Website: slack
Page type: payment
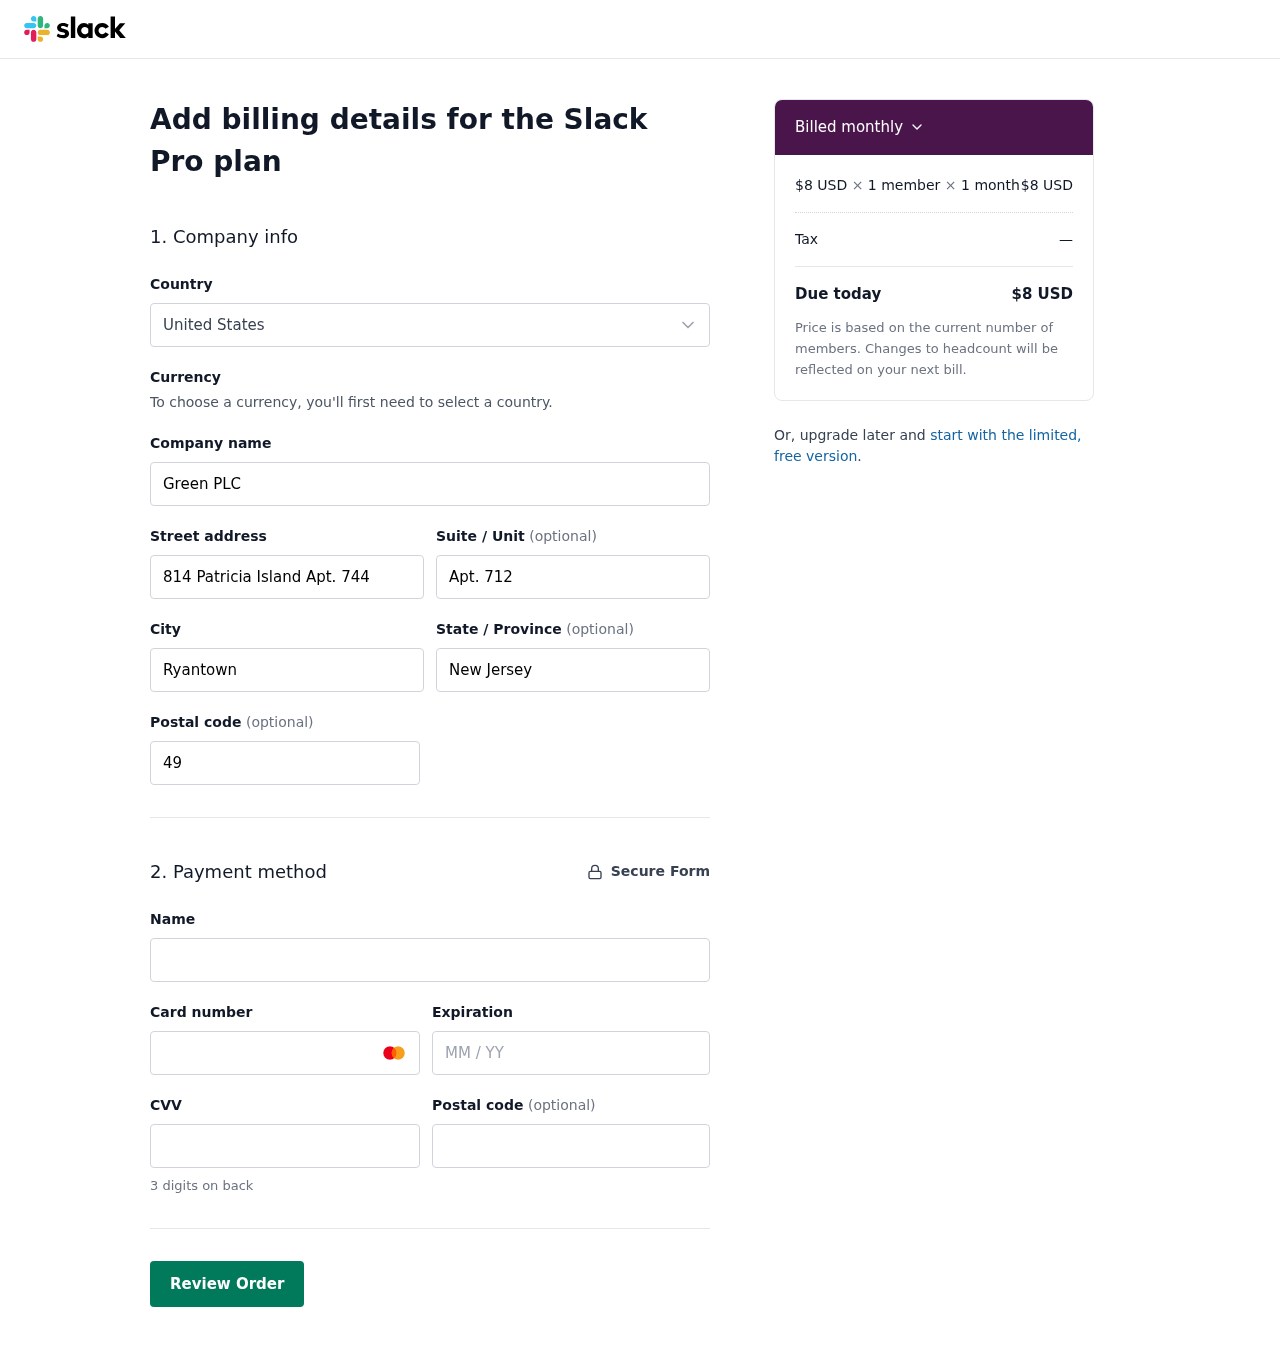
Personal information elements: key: PII_COUNTRY
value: United States
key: PII_COMPANY
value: Green PLC
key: PII_STREET
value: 814 Patricia Island Apt. 744
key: PII_STREET2
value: Apt. 712
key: PII_CITY
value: Ryantown
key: PII_STATE
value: New Jersey
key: PII_POSTCODE
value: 49788
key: PII_FULLNAME
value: Gerald Smith
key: PII_CARD_NUMBER
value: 2226 4010 5472 7254
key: PII_CARD_EXPIRY
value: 04/28
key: PII_CARD_CVV
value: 789
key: PII_POSTCODE2
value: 37681
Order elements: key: ORDER_PRICE_PER_MEMBER
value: $8 USD
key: ORDER_NUM_MEMBERS
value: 1 member
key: ORDER_NUM_MONTHS
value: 1 month
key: ORDER_SUBTOTAL
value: $8 USD
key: ORDER_TAX
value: —
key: ORDER_TOTAL
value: $8 USD